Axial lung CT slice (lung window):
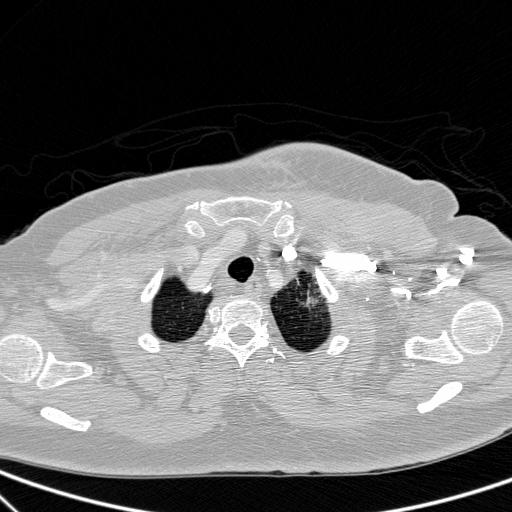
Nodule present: no